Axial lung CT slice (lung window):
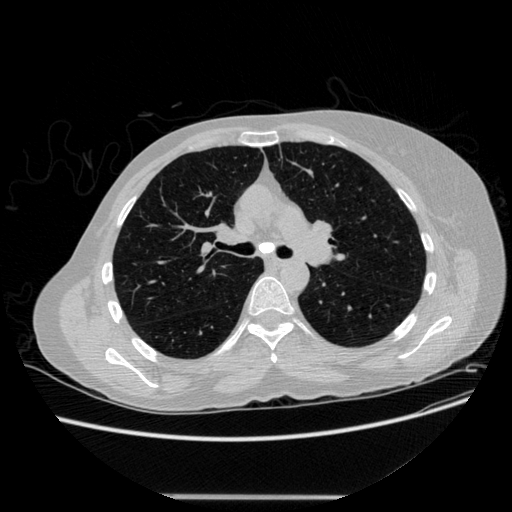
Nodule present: no